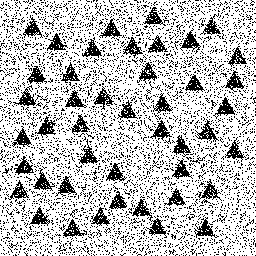
Squares: 0
Triangles: 44
Stars: 0
Total shapes: 44